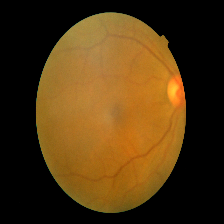
Diabetic retinopathy grade: Mild